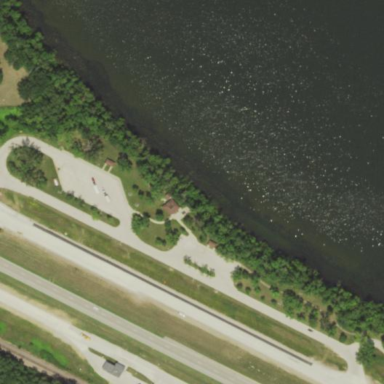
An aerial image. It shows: Rest area on the road.